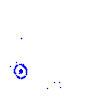
Particle: proton